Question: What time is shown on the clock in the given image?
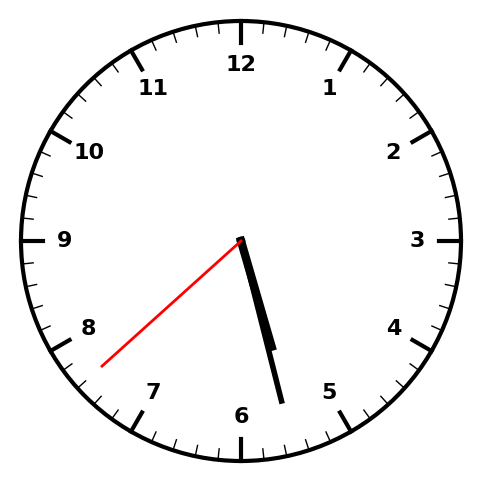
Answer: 05:27:38